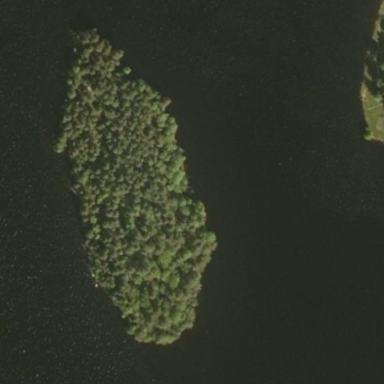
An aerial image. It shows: Image showing island.